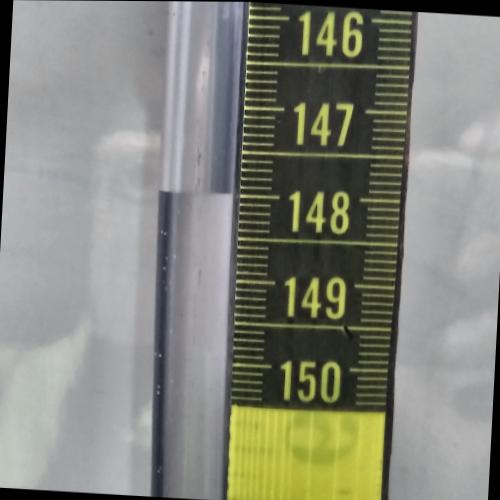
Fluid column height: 148.0 cm